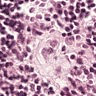
Metastatic tissue present: no